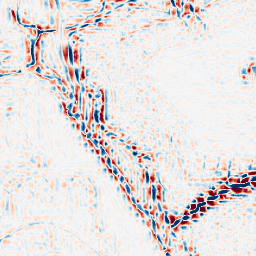
Category: wavelet
Decomposition family: wavelet_reverse_biorthogonal
Decomposition parameters: wavelet: rbio2.4
level: 3
Upsampling method: sinc_blackman
Upsampling parameters: scale: 4
kernel_size: 8
Upsampling scale: 4